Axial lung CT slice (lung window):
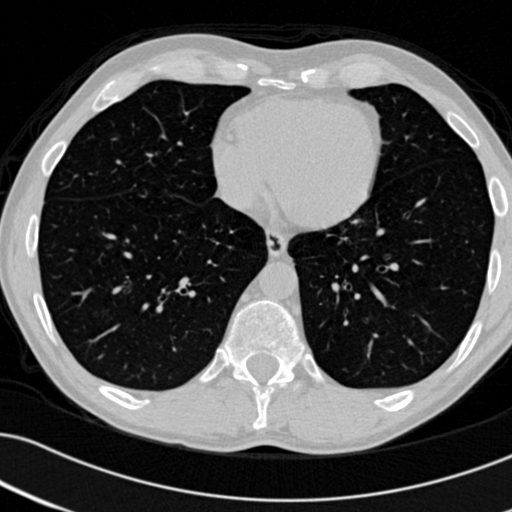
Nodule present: no